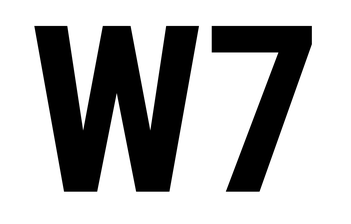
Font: Roboto_Condensed_Bold